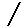
Label: line